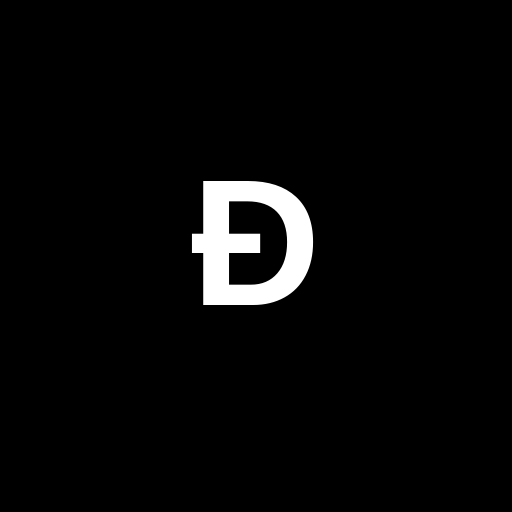
Character: Ð
Unicode: U+00D0 (LATIN CAPITAL LETTER ETH)